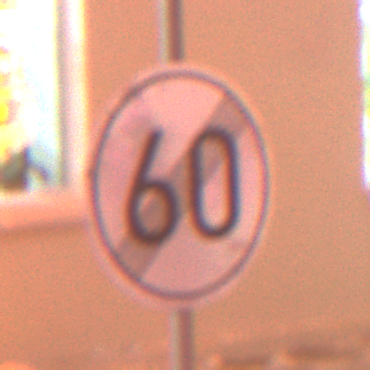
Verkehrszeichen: EndeGeschwindigkeit60
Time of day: Night
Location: Outdoor (Urban)
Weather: Overcast
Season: Winter
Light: Artificial